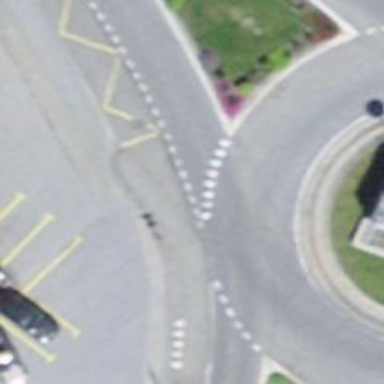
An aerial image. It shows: Secondary road with asphalt surface leading to roundabout.